Question: I have 'Users' table. Each row has field (column) 'createdAt' (of type 'timestamp with time zone') which indicates when user has been created. I have to display simple line-chart which will show number of users in time (each day,week or year) in give time period (minDate, maxDate). I know how to group & count users by year for example but then each count will be number of users created in this year and what I want is the number of users created from the beginning till this date. How can I do this in postgres?
---
Here is a code that just returns how many useres were created in each day:
'''
SELECT COUNT(*) AS "total", date_trunc('day',u."createdAt") as "day"
FROM "Users" u
GROUP BY "day"
ORDER BY "day"
'''

What I need is second row.total to be '199', third '204', and so on. So each row total is a 'row.toal' + sum of all previous 'rows.total'.
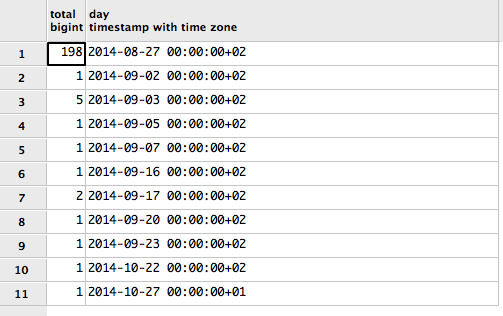
Answer: I prefer using windowing functions rather than re-querying the data.
'''
SELECT COUNT(*) AS "dailyCount", date_trunc('day',u."createdAt") as "day",
sum(count(*)) over( order by date_trunc('day',u."createdAt"))
FROM "Users" u
GROUP BY "day"
ORDER BY "day"
'''